Question: What would be a good algorithm for searching through 2D arrays of data and creating borders around data of the same sort? The data would be random so there wouldn't be any prior knowledge of the data available, other than that it'd contain numeric values.
Otherwise are there any good articles/books on the subject?
Here is an example of what I'm trying to achieve:

And the same for the two's
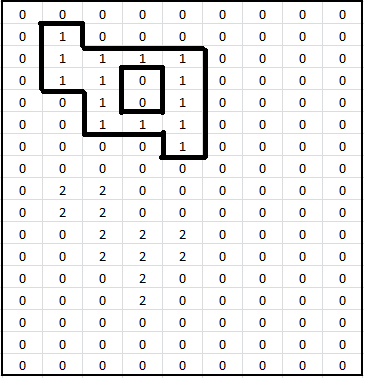
Answer: Breadth First Search could help you here.First construct the graph as follows:
Graph has edge is and only if value of u-th cell=value of v-th cell.
Then carrying out BFS gives nice pieces of the graph that you can conveniently mark as visited using the value of the cell.